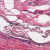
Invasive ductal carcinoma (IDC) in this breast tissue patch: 0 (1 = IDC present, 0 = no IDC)